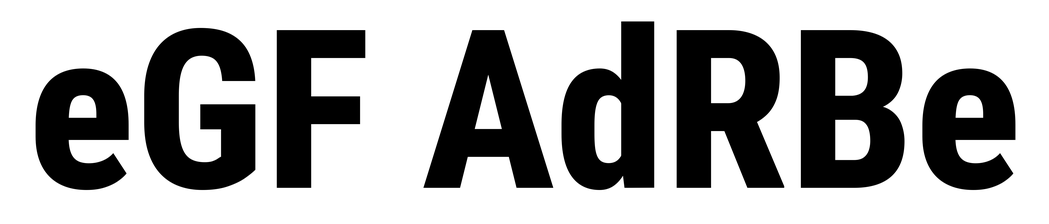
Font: Roboto_Condensed_ExtraBold